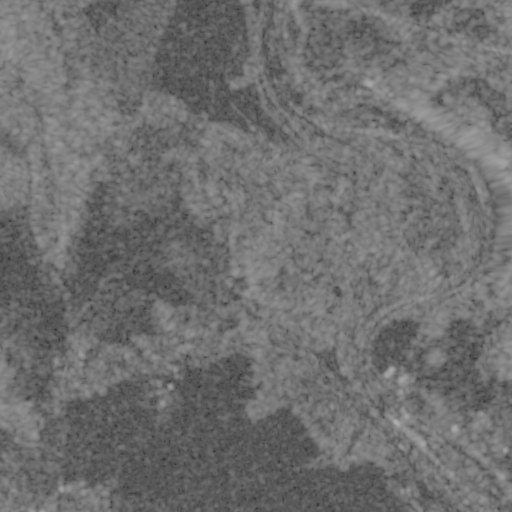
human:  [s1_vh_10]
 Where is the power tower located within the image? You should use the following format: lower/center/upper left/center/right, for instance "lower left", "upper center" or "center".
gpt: The power tower is located in the upper of the image.
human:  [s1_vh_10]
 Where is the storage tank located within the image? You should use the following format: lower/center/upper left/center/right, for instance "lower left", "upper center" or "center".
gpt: The storage tank is located in the upper right of the image.
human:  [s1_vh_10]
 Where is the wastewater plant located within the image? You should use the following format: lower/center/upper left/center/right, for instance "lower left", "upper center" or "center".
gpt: The wastewater plant is located in the upper right of the image.
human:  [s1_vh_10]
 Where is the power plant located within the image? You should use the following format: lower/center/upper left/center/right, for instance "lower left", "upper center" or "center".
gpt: There is no power plant in the image.

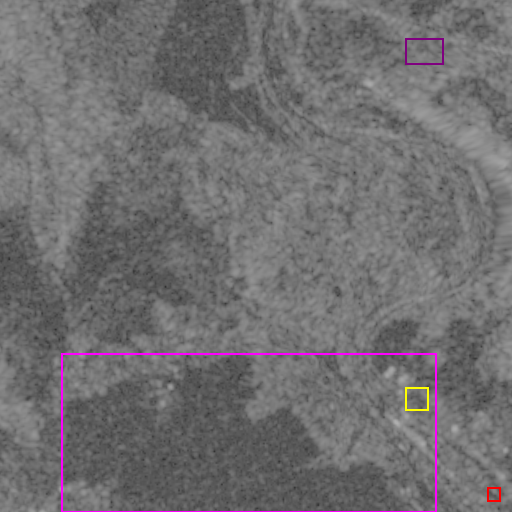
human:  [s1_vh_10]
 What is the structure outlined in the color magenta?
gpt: The structure outlined in magenta is a crop field.
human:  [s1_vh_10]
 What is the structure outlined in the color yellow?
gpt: The structure outlined in yellow is a park.
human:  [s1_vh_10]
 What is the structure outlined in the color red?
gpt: The structure outlined in red is a parking lot.
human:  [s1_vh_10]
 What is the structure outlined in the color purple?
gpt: The structure outlined in purple is a wastewater plant.
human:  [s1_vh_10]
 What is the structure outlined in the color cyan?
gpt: There is no cyan outline.